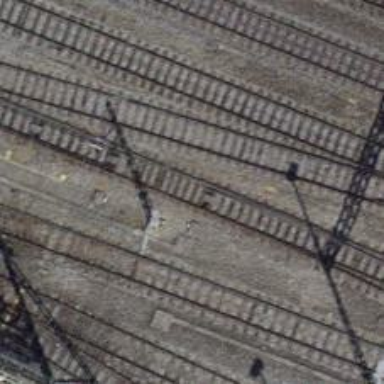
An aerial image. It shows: Railway switch.